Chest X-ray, PA view. Patient: 63 years old, sex M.
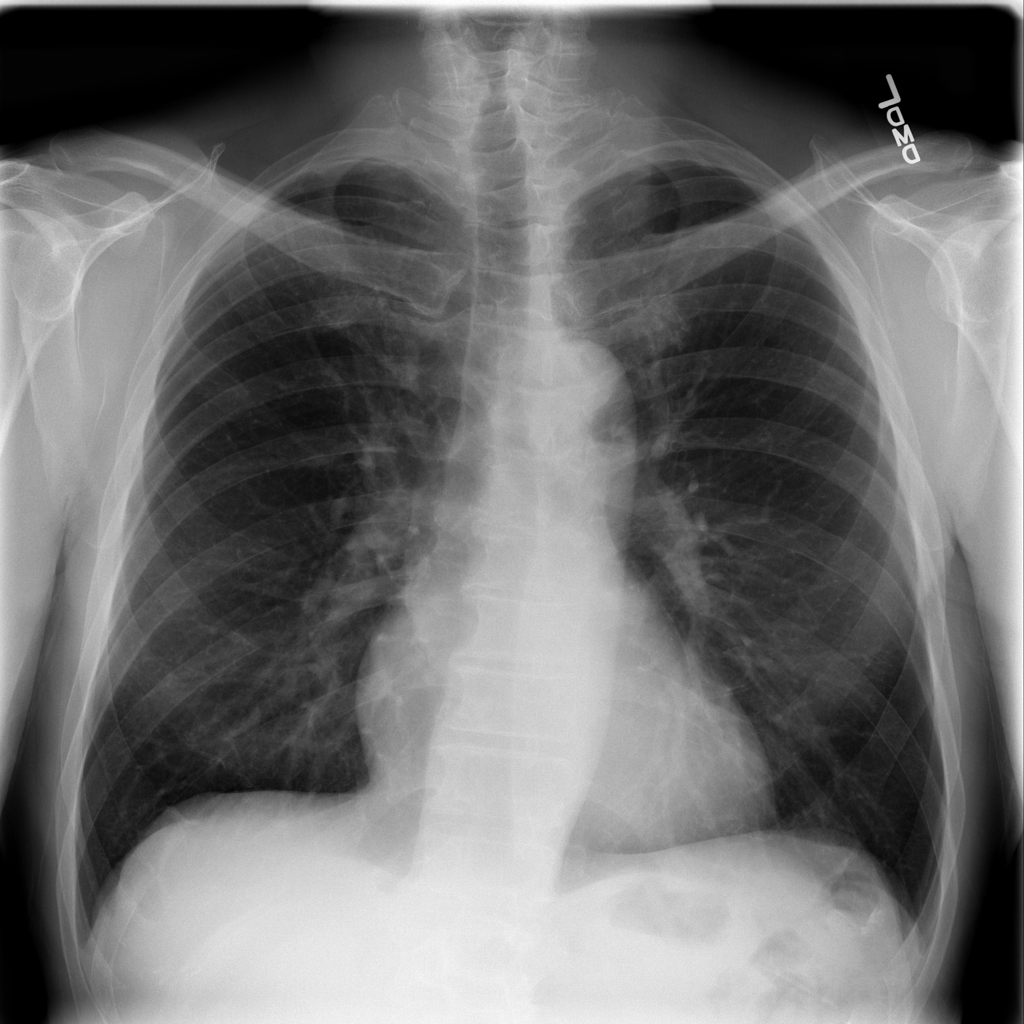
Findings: No Finding